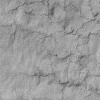
Atmospheric dust classification: not_dusty